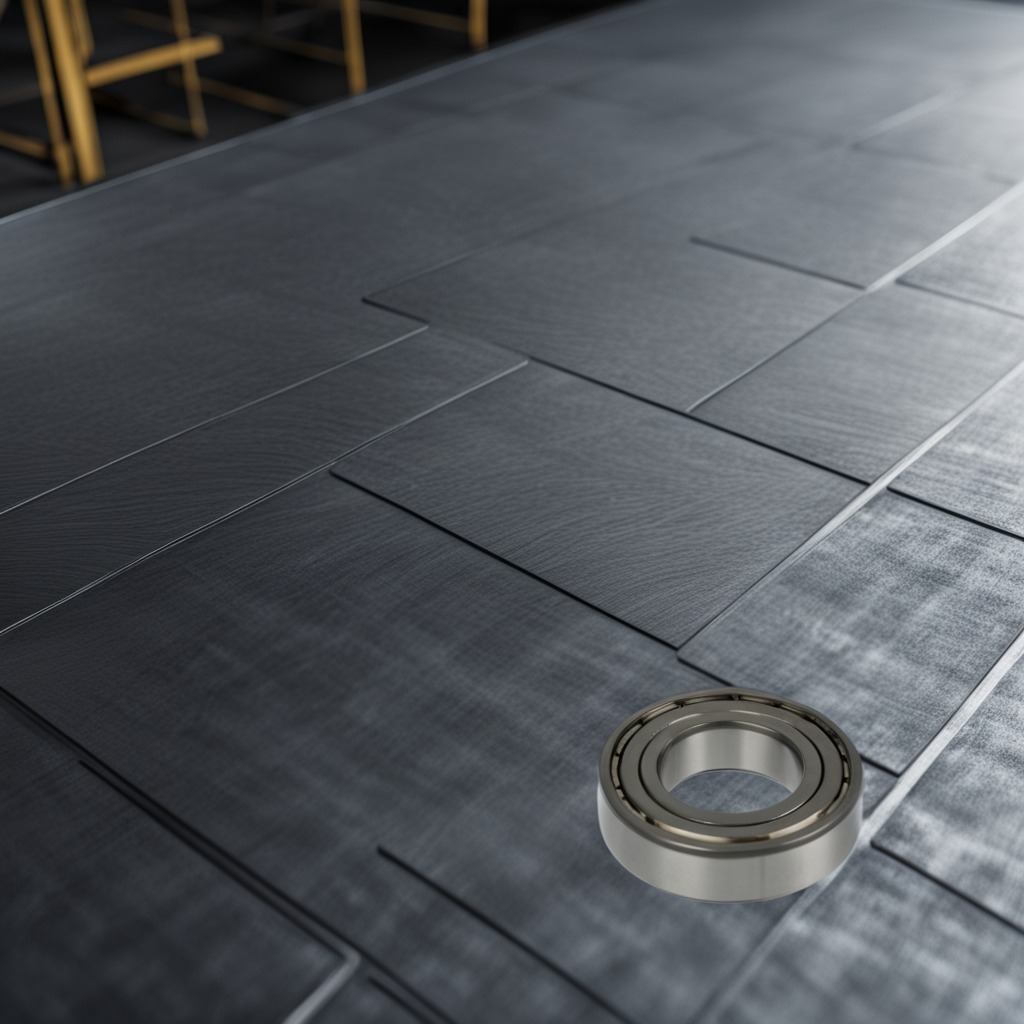
A metal ball bearing is lying on the cold steel table in a mining workshop.